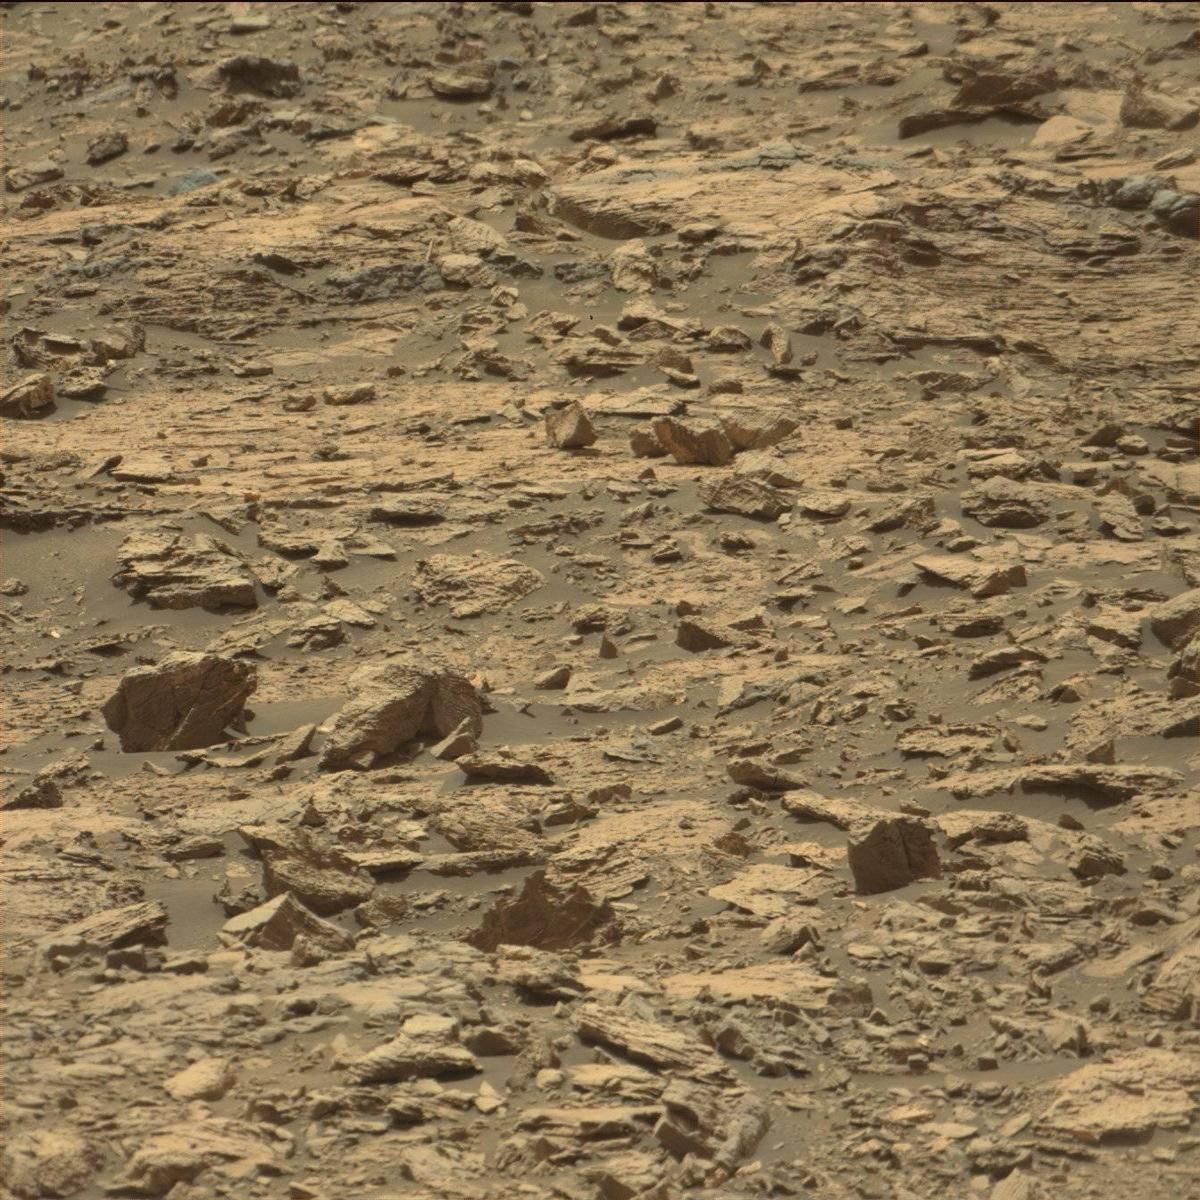
Terrain classes present: Bedrock, Sand / Soil